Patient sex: M
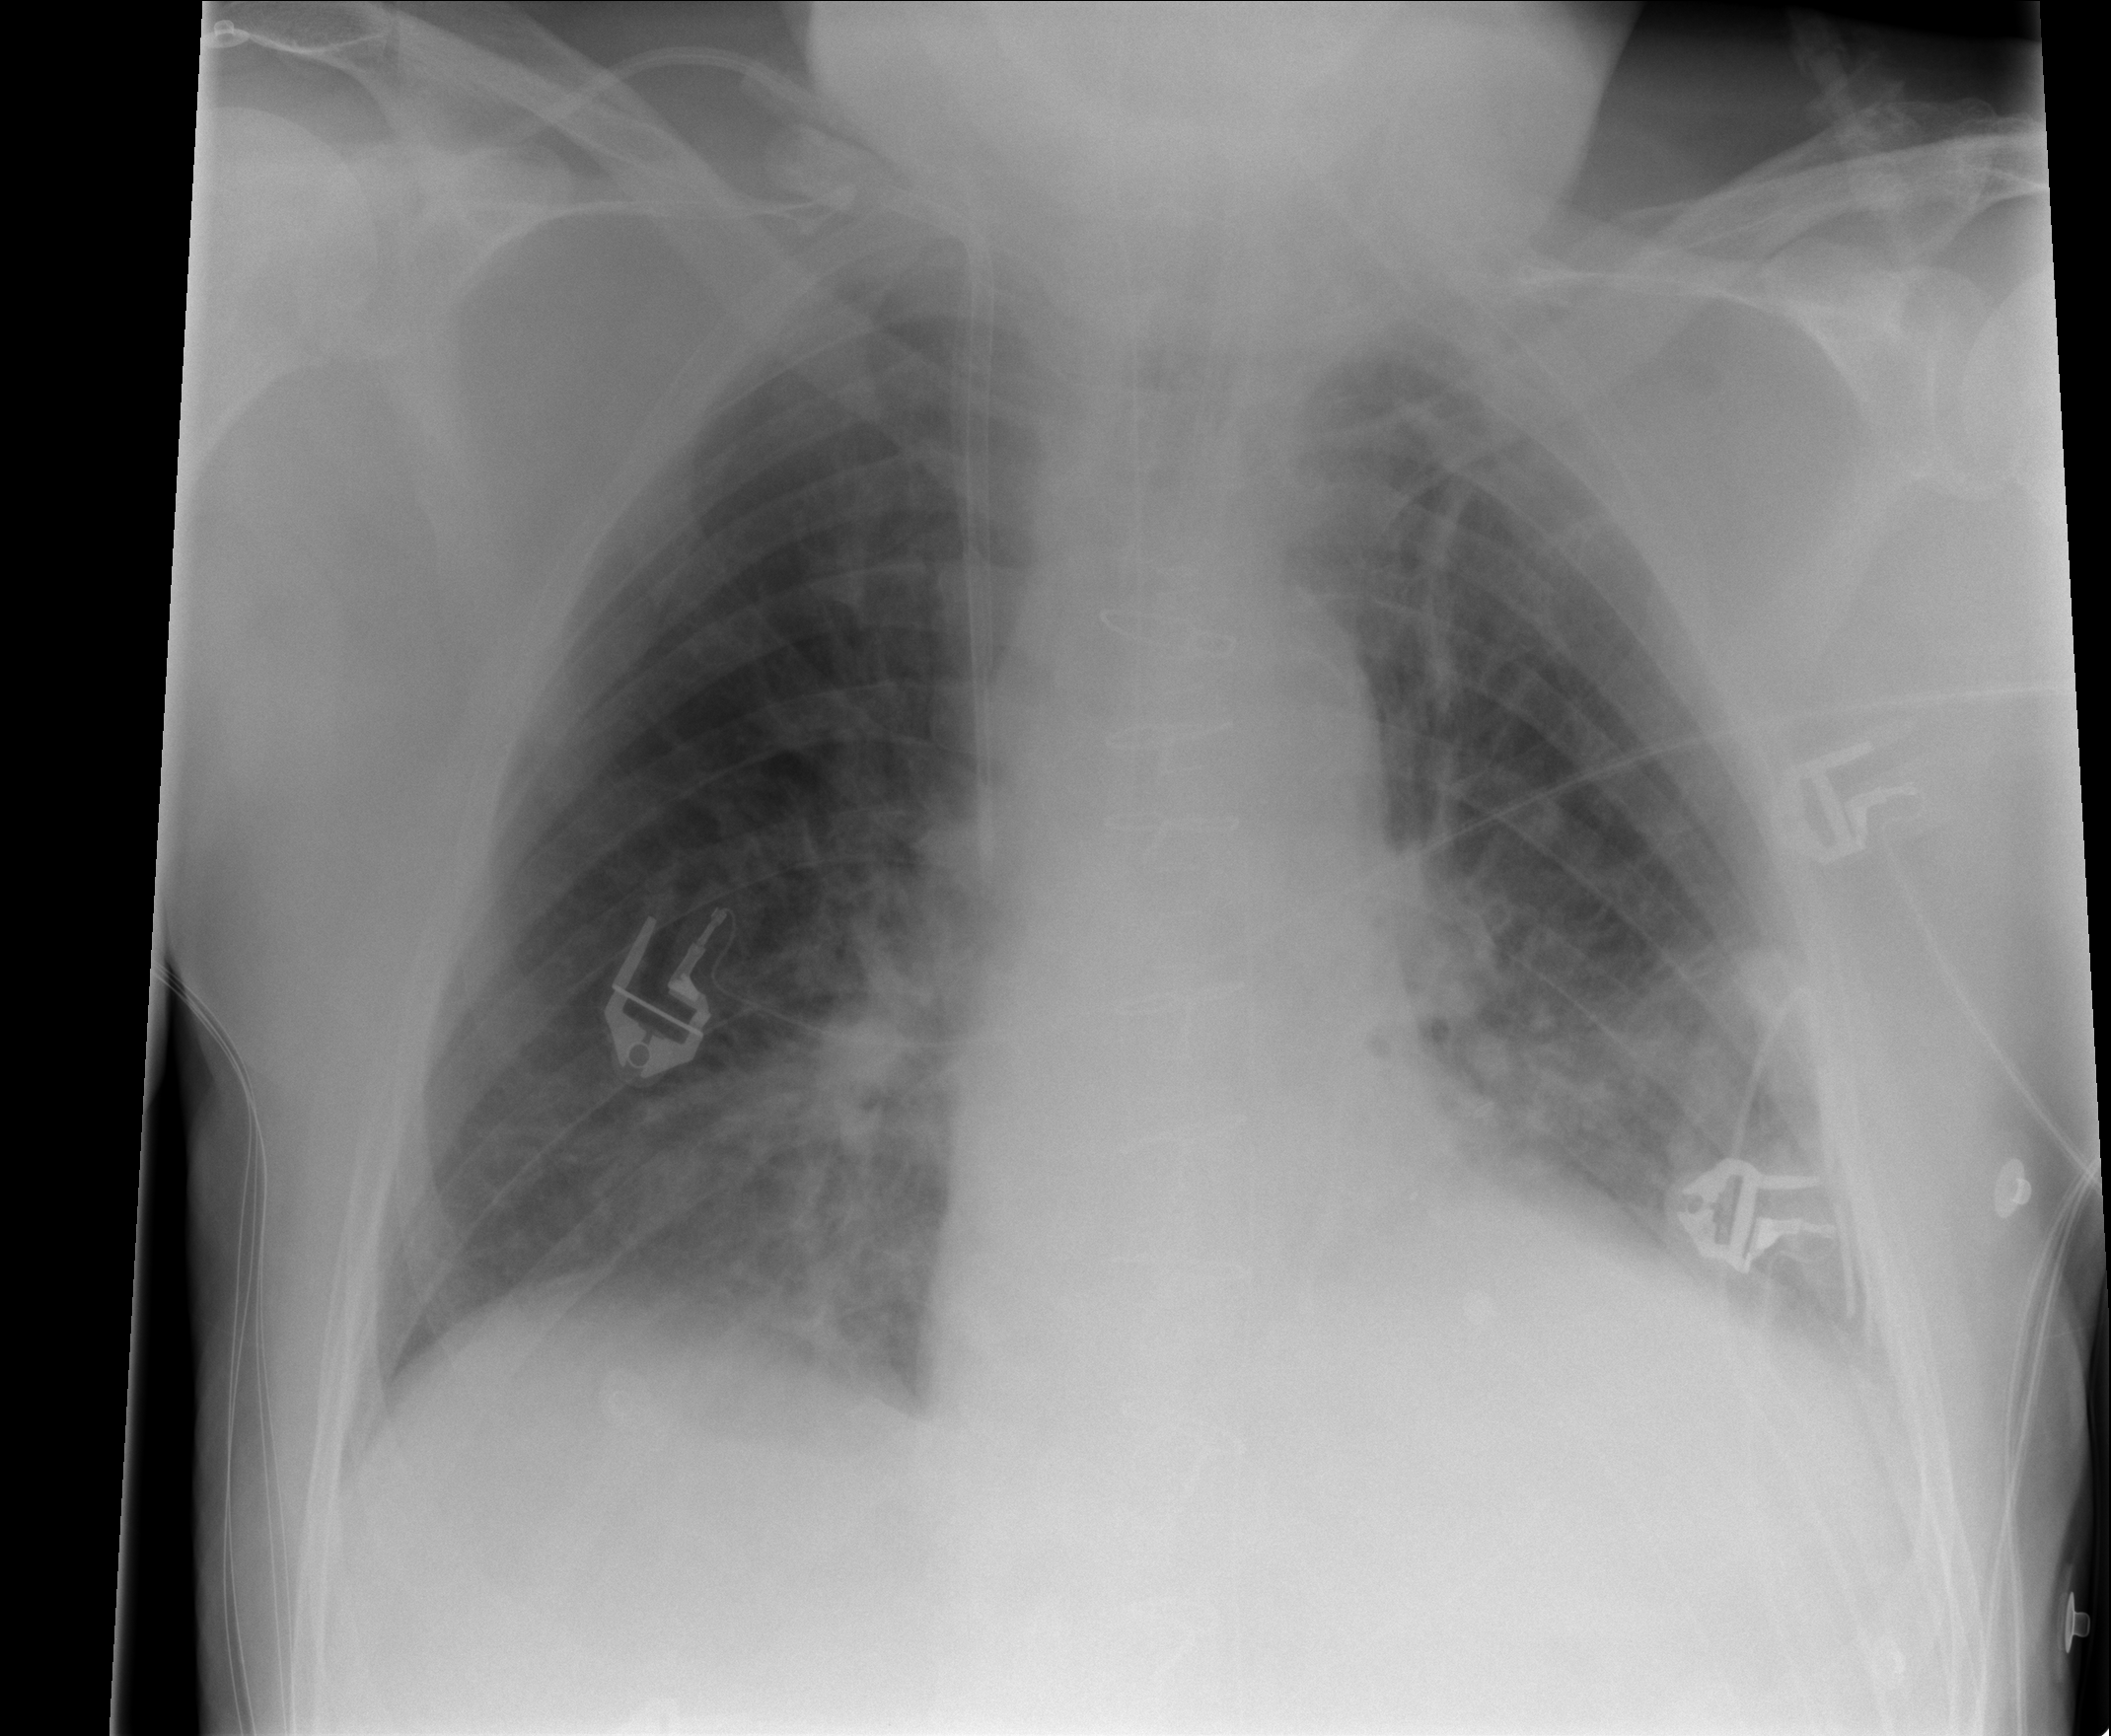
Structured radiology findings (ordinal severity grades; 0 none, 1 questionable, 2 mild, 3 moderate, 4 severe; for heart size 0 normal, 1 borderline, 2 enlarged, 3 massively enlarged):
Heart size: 2
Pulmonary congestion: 2
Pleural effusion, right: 0
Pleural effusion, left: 2
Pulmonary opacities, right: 0
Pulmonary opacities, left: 0
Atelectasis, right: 2
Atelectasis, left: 2